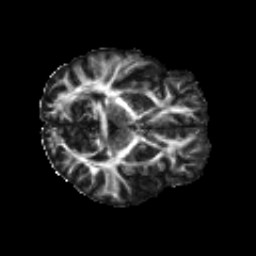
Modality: FA
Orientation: axial
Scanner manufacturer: siemens
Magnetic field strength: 3 T
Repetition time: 4.16 s
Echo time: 0.0806 s